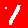
Digit: 1